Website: home-depot
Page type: customer-info-address
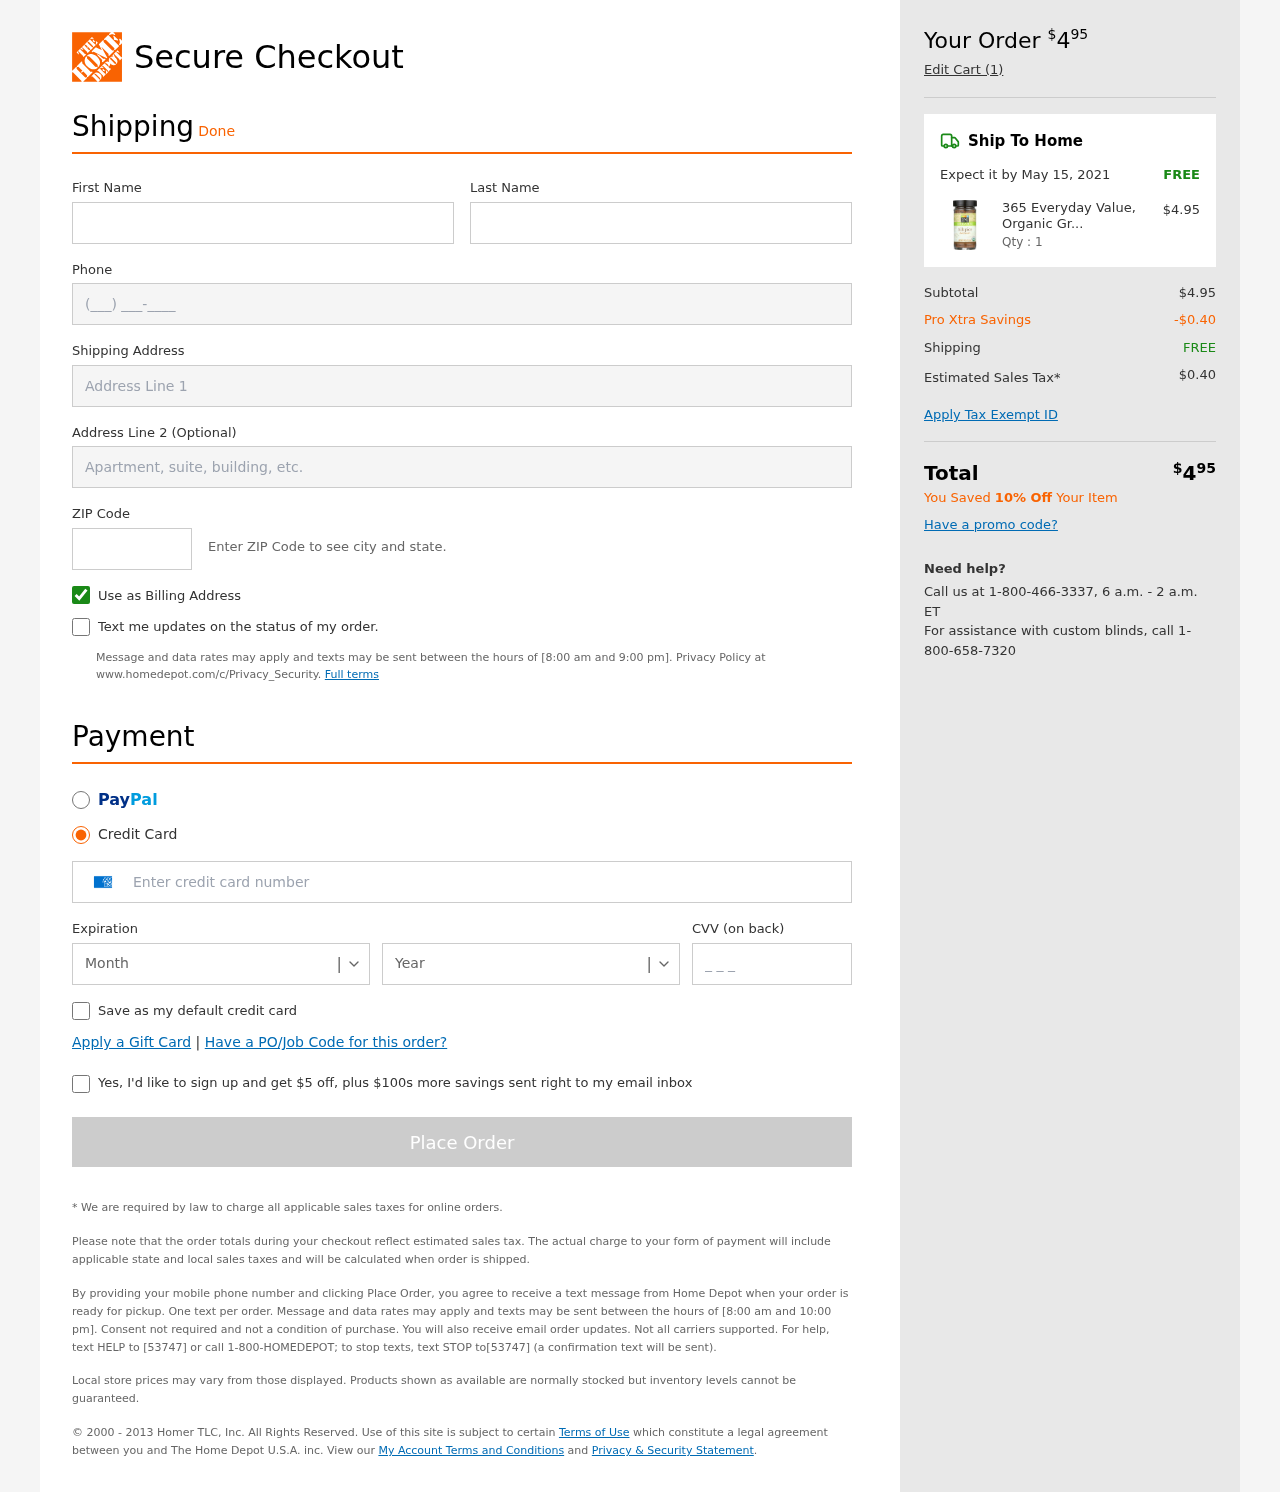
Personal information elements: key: PII_CARD_CVV
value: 1862
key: PII_CARD_EXPIRY_MONTH
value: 07
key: PII_CARD_EXPIRY_YEAR
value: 27
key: PII_CARD_NUMBER
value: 3776 2894 8063 352
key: PII_FIRSTNAME
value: Kathy
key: PII_LASTNAME
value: Joseph
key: PII_PHONE
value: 5568723085
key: PII_POSTCODE
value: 07626
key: PII_STREET
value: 64560 Stephen Mill Apt. 113
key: PII_STREET2
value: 57095 Parker Dam
Product elements: key: PRODUCT1_NAME
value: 365 Everyday Value, Organic Ground Allspice, 1.83 oz
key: PRODUCT1_PRICE
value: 4.95
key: PRODUCT1_QUANTITY
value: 1
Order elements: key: ORDER_TOTAL
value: $495
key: ORDER_NUM_ITEMS
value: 1
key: ORDER_DELIVERY_DATE
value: May 15, 2021
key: ORDER_SHIPPING_COST
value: FREE
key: ORDER_SUBTOTAL
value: $4.95
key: ORDER_DISCOUNT
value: -$0.40
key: ORDER_SHIPPING_COST2
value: FREE
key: ORDER_TAX
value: $0.40
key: ORDER_TOTAL2
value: $495
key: ORDER_SAVINGS_MESSAGE
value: You Saved 10% Off Your Item